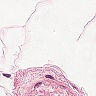
Metastatic tissue present: no